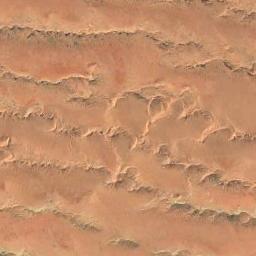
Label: desert